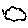
Label: cloud